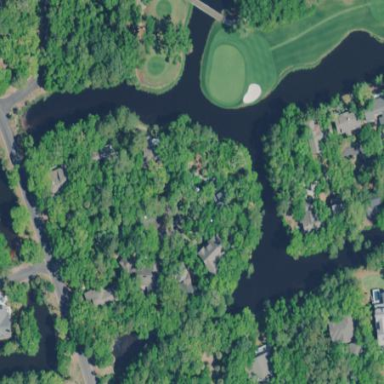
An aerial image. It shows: Water hazard on golf course.